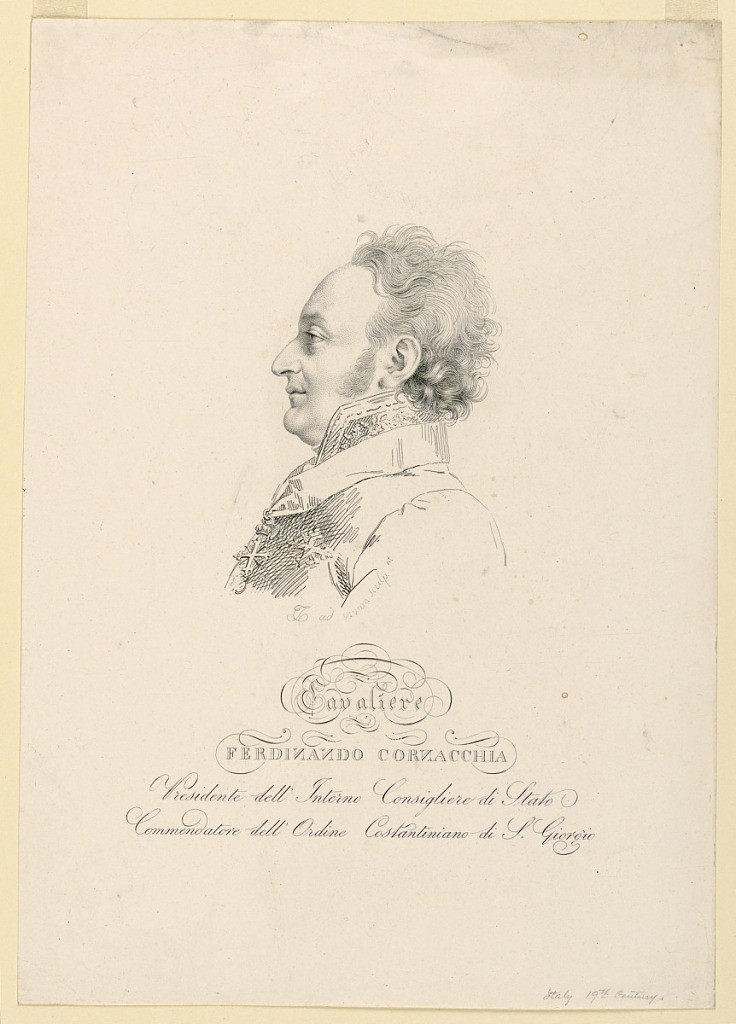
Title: Portrait of Ferdinando Cornacchia
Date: ca. 1820
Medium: Engraving on paper
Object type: Print
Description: Bust-length portrait in side view, facing left, of a middle-aged man. He has curly hair, sideburns, and wears a jacket with a high, embroidered collar.